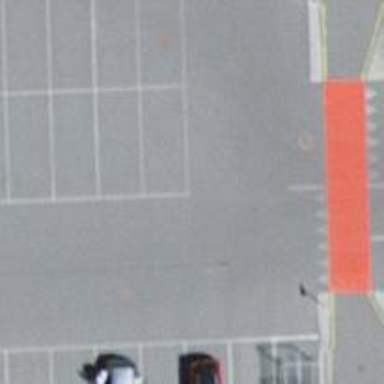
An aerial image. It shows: Road serving as parking aisle.